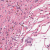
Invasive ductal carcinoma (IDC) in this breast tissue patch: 0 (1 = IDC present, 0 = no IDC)